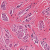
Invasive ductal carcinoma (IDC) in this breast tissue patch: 0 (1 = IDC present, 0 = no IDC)